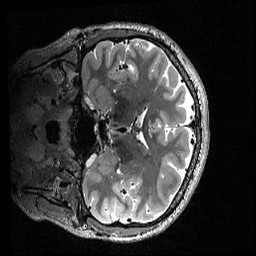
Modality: T2w
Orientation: coronal
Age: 21
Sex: female
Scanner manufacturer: siemens
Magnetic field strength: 3 T
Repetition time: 3.2 s
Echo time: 0.56 s